Question: I have a UITableview and in that TableView I which populates with json data. I have implemented a multi selected tableview code that checks the touched table cell with a checkmark.
My question is how can I tell which of my tableview cells I have selected and how do I put an action to the selected table view cells?
'''
- (NSInteger)tableView:(UITableView *)tableView numberOfRowsInSection:(NSInteger)section
{
return self.json2.count;
}
-(UITableViewCell *) tableView:(UITableView *)tableView cellForRowAtIndexPath:(NSIndexPath *)indexPath
{
static NSString *CellIdentifier = @"CellIdentifier";
UITableViewCell *cell = [tableView dequeueReusableCellWithIdentifier:CellIdentifier];
if (cell == nil) {
cell = [[UITableViewCell alloc] initWithStyle:UITableViewCellStyleSubtitle reuseIdentifier:CellIdentifier] ;
}
cell.textLabel.text = self.json2[indexPath.row][@"SurveyName"];
//cell.detailTextLabel.text = self.json1[indexPath.row][@"AssetDesc"];
// Sets the accessory for the cell
cell.accessoryType = UITableViewCellAccessoryDisclosureIndicator;
return cell;
}
- (void)tableView:(UITableView *)tableView didSelectRowAtIndexPath:(NSIndexPath *)indexPath {
UITableViewCell *thisCell = [tableView cellForRowAtIndexPath:indexPath];
if (thisCell.accessoryType == UITableViewCellAccessoryNone) {
thisCell.accessoryType = UITableViewCellAccessoryCheckmark;
}else{
thisCell.accessoryType = UITableViewCellAccessoryNone;
}
}
- (UITableViewCellAccessoryType)tableView:(UITableView *)tableView accessoryTypeForRowWithIndexPath:(NSIndexPath *)indexPath {
//add your own code to set the cell accesory type.
return UITableViewCellAccessoryNone;
}
'''
So normally If I were to make a segue from a tableview cell I would do the following:
'''
- (void)tableView:(UITableView *)tableView didSelectRowAtIndexPath:(NSIndexPath *)indexPath
{
// Perform segue
[tableView deselectRowAtIndexPath:indexPath animated:YES];
[self performSegueWithIdentifier: @"showSurveyForm" sender:self];
}
- (void)prepareForSegue:(UIStoryboardSegue *)segue sender:(id)sender {
if ([segue.identifier isEqualToString:@"showSurveyForm"]) {
// NSIndexPath *indexPath = [self.tableView indexPathForSelectedRow];
CameraViewController *destViewController = segue.destinationViewController;
// Hide bottom tab bar in the detail view
destViewController.hidesBottomBarWhenPushed = YES;
destViewController.surveyQuestionId = self.surveyQuestionIDParsed;
destViewController.jsonTitleforSurvey = self.json2;
destViewController.surveyTitleAssetId = self.assetSurvey;
NSLog(@"Survey ID for Survey: %@", self.surveyQuestionIDParsed);
NSLog(@"Survey name titile: %@", self.json2 );
NSLog(@"Asset ID for Title: %@", self.assetSurvey);
}
else if ([segue.identifier isEqualToString:@"showCameraRoll"]) {
// NSIndexPath *indexPath = [self.tableView indexPathForSelectedRow];
// Hide bottom tab bar in the detail view
}
else if ([segue.identifier isEqualToString:@"showJsonData"]) {
// NSIndexPath *indexPath = [self.tableView indexPathForSelectedRow];
}
else if ([segue.identifier isEqualToString:@"testPickerDemo"]) {
// NSIndexPath *indexPath = [self.tableView indexPathForSelectedRow];
}
}
'''
I would like to make a segue after choosing the multi selected cells in my UItableview.
e.g I make a selection and 2 rows are checked. I would like to capture or see in my nslog which tableview cells were selected so I can do another json call and segue based on the rows that were selected.
I know how to call and parse json and make a segue.

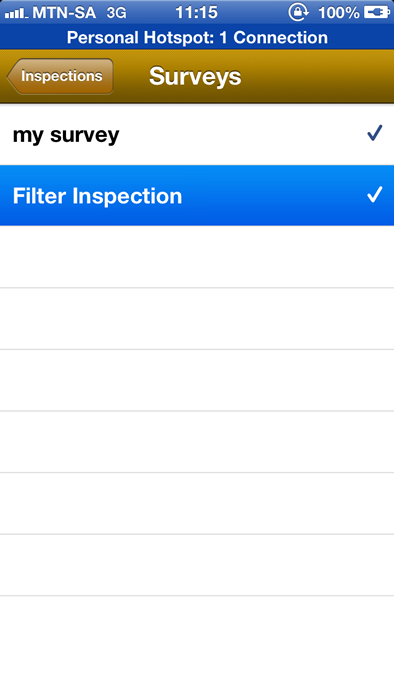
Answer: You can modify your '-didSelectRowAtIndexPath' something like this :
'''
- (void)tableView:(UITableView *)tableView didSelectRowAtIndexPath:(NSIndexPath *)indexPath
{
UITableViewCell *thisCell = [tableView cellForRowAtIndexPath:indexPath];
NSString *selStr = [yourSourceArray objectAtIndex:indexPath.row];
---> NSMutableArray *selArray = [[NSMutableArray alloc] init]; //Write this line in viewDidLoad method.
if (thisCell.accessoryType == UITableViewCellAccessoryNone)
{
thisCell.accessoryType = UITableViewCellAccessoryCheckmark;
[selArray addObject:selStr];
}
else
{
thisCell.accessoryType = UITableViewCellAccessoryNone;
[selArray removeObject:selStr];
}
NSLog(@"selArray :: %@",selArray);
}
'''
It will give you the . Then you can use it in '-yourButtonPressed' method
'''
- (IBAction)yourButtonPressed:(id)sender;
{
NSLog(@"selArray :: %@",selArray);
}
'''
GoodLuck !!!